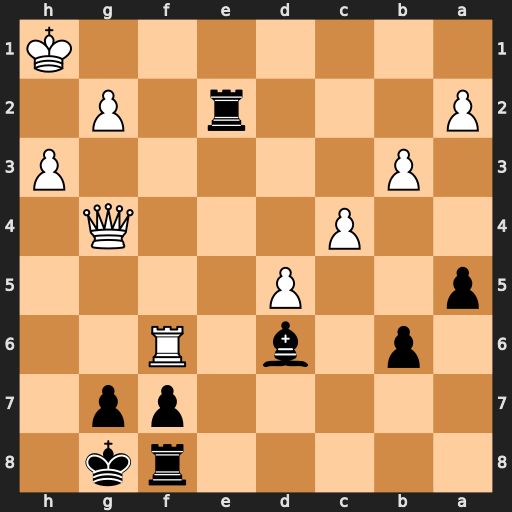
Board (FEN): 5rk1/5pp1/1p1b1R2/p2P4/2P3Q1/1P5P/P3r1P1/7K
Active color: b
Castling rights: -
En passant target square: -
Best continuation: Re1+ Rf1 Rxf1#